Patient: sex M, age 26
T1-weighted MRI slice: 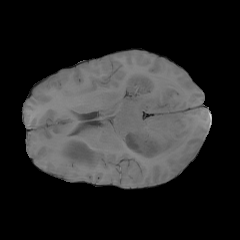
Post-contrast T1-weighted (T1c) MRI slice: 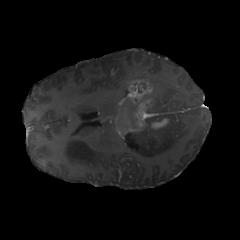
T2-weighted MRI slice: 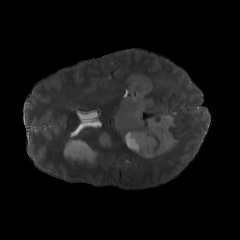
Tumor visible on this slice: yes
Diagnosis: Astrocytoma, IDH-mutant
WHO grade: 4